Question: I'm trying to create a popup to allow the user to edit the detail of an entity. There is a list (a repeat control) of people, and when you click any of their names, the popup should let you edit another data of that person. Something like this drawing:

The only way I managed to do it is to create a hidden div in the form, and show it with JQuery-UI. So, this div is binded to a "temporal person" and once edited, I copy these temporary values to the final list. Something like this:
'''
<people>
<person name="Alice" age="32" phone="+33..."/>
<person name="Mike" age="27" phone="+54..."/>
<person name="Aureline" age="60" phone="+33..."/>
</people>
<tmpPerson name="" age="" phone=""/>
'''
But the problem is, it is easy just adding new registers, cause I just have to load blank values in the controls (the tmpPerson is blank) and once completed I just have to make an insert with origin... But in the case the registry already exists, it is not easy to load the values... I tryed to use an IF but it doesnt work (neither <URL> and there is no "else" statement. So, how can I determine if I have to load a registry or not?
'''
<xf:trigger id="loadExistingValues">
<xf:label>Load values</xf:label>
<xf:action ev:event="DOMActivate"
if="not(instance('people')/person[@id='Mio')">
<xf:alert>Here should be the code for a new person creation</xf:alert>
</xf:action>
</xf:trigger>
'''
I mean, I know I can read via Javascript the data model, search for a person with name "Mio" and if it does exist, load the values also via JS, but if I have to insert a new "person" I can't do it just with JS, so the only thing I can imagine is to create a trigger with XForms actions for creation, and trigger it from JS. But all this stuff sounds SO complex. Maybe anyone can help me with ideas or a simple example? I coudn't find any demo like this!
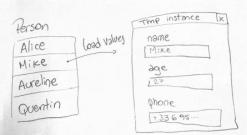
Answer: You should give a try to dialog which is a new feature in XForms 2.0 which is already partially supported in XSLTForms.